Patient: sex M, age 52
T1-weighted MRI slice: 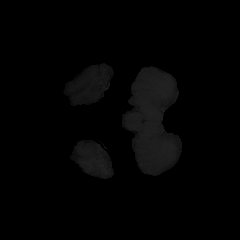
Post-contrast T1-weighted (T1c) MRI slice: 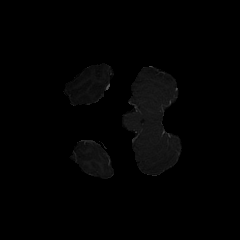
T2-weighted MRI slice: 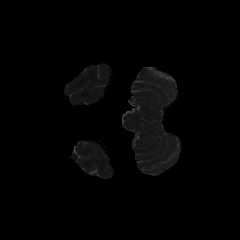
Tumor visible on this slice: no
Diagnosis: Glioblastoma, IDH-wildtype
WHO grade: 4